Question: so, I have this problem and it's very strange.
I've to show an image in a print preview and I added it in the Solution Explorer of Visual Studio 2012 Professional.

When I'm debugging or I'm using the application opened from the .exe, I'm given the following exception
FileNotFoundException
in this row
'''
e.Graphics.DrawImage(Image.FromFile("image.JPG"), nWidth - 150, nHeight, 150, 20)
'''
image.JPG is the one added in the Solution Explorer.
The path is
C:\Users\loretta\Desktop\Billie Jean 19\MyProject\WindowsApplication1\image.JPG
I changed the istruction above with this:
'''
e.Graphics.DrawImage(Image.FromFile("C:\Users\loretta\Desktop\Billie Jean 19\FraMe Errors\WindowsApplication1\image.JPG"), nWidth - 150, nHeight, 150, 20)
'''
and it works...
Why don't I get the expection? I wonder if the first way is correct and if there are mistakes, I'd like to have the proper solution without writing the path.
Thanks in advance to everyone...
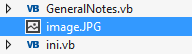
Answer: It's either ElektroStudios solution or using My.Resources.
Right-click your project in the Solution Explorer and press "Properties".
Then go to the "Resources" tab, and switch from Strings to Images (if not selected already). ['Strings' does not have to be the first selected option]
Then either press "Add resource" or drag and drop images inside it. The images can then be accessed my using "My.Resources.(image name)"
Read this article for further info: <URL>